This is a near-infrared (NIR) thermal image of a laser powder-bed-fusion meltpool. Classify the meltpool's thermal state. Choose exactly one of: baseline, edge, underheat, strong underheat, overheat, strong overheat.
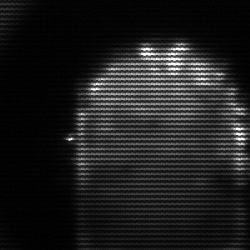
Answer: baseline